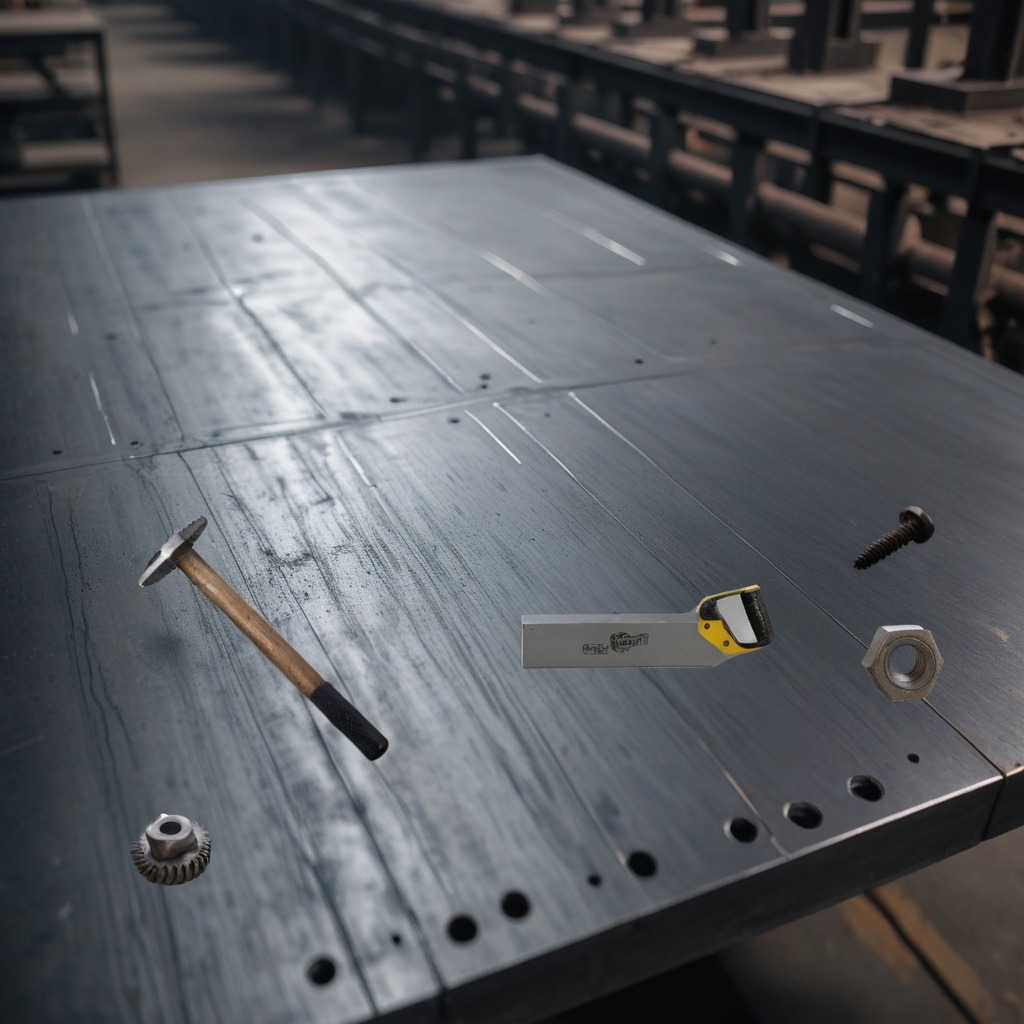
A metal nut is lying on a cold steel table in a mining workshop.